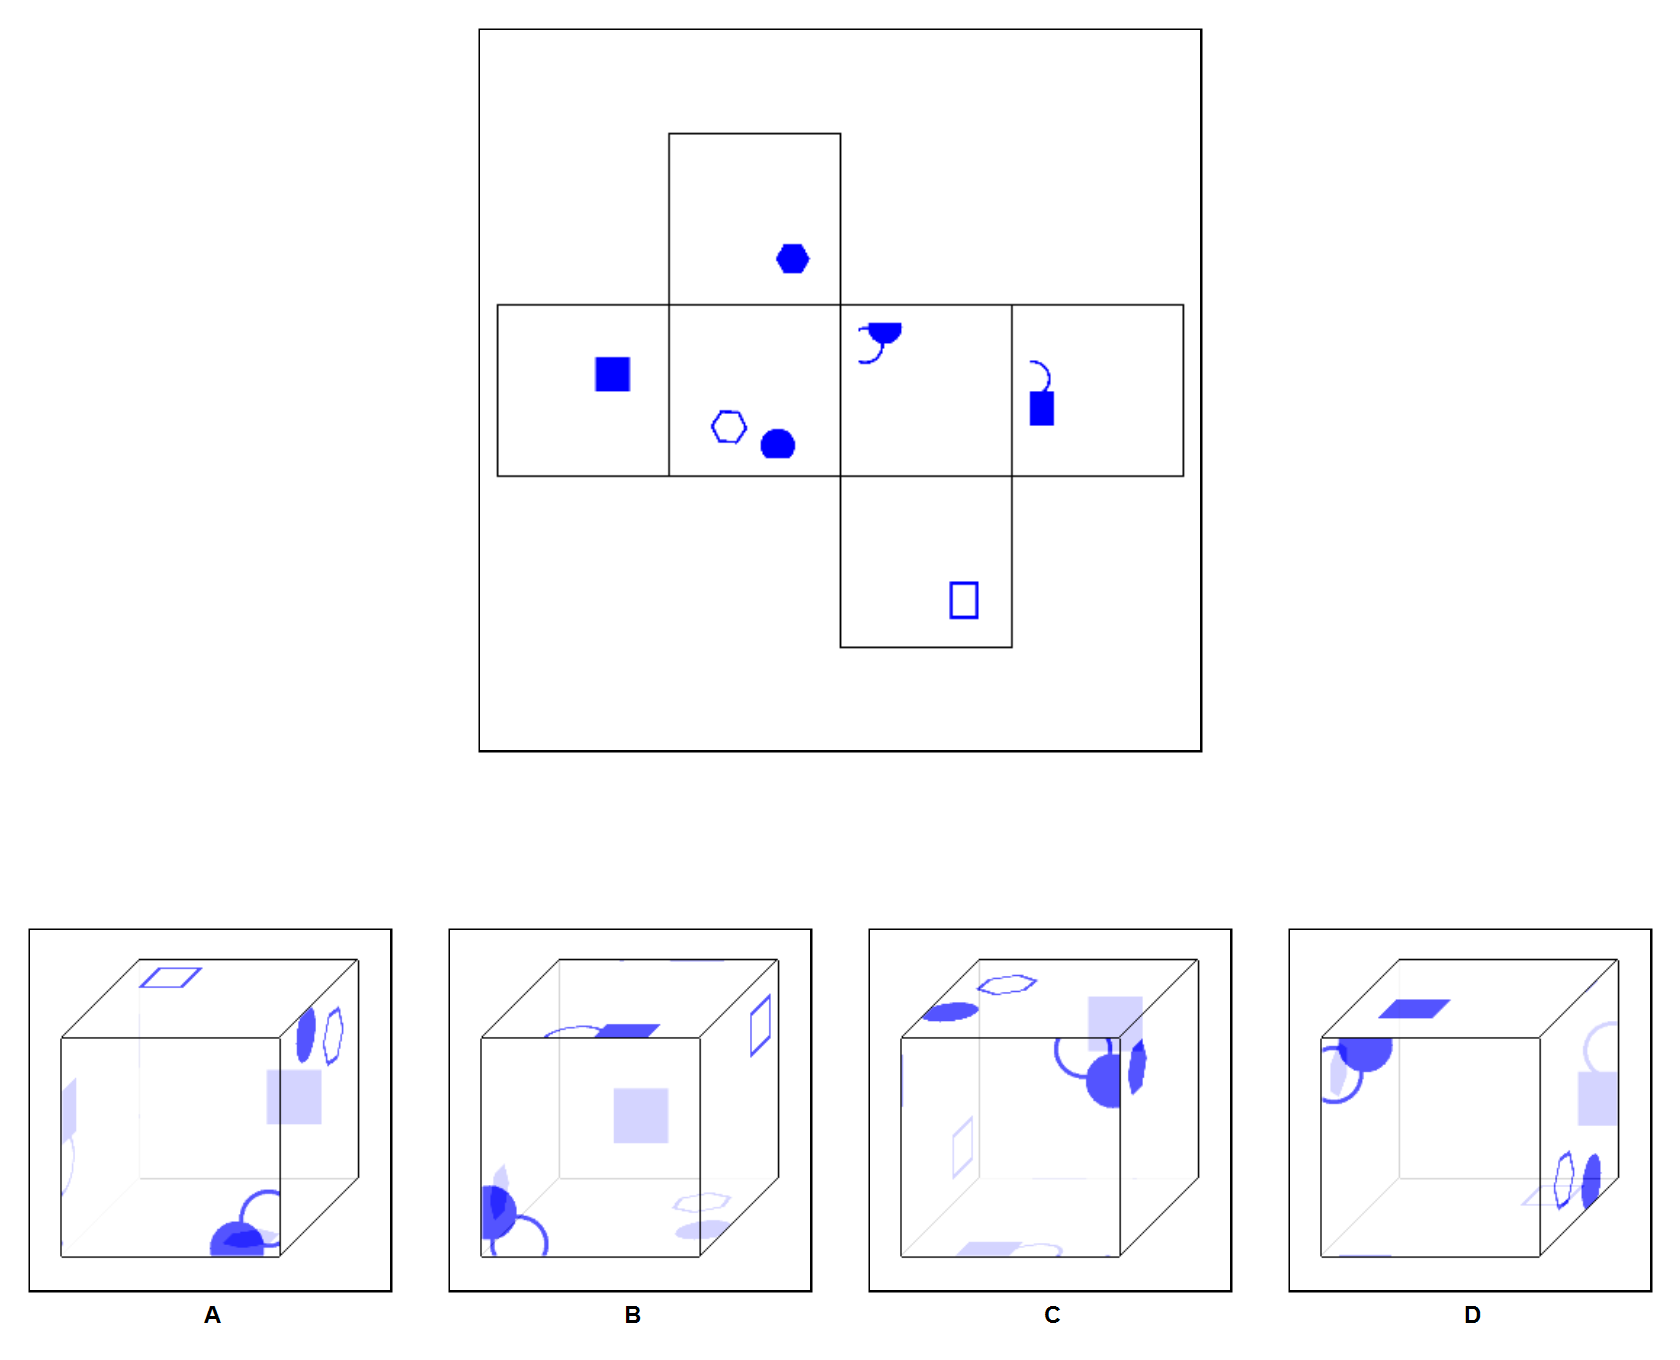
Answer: D